Field crop: maize
Growth stage: 2
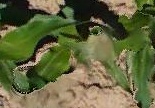
Species: maize